五年级 · 组合数学
(5 分) 有 12 颗螺丝帽, 其中有一个是次品（略轻）。至少需要称几次才能保证找出这颗次品螺丝帽?怎么称?

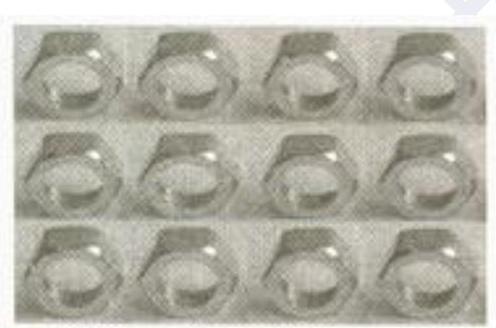
答案: 解：第一次称：分成 3 份 $(4,4,4)$, 将其中的两组分别放在天平的两端, 若天平平衡则质量不足的在没选取的一组中; 若天平不平衡则天平高的一端是质量不足的一盒;

第二次称：在 4 颗里面，将其分成 2、2 两份, 将它们分别放在天平的两端, 次品在天平高的一端;

第三次称：将 2 颗螺丝帽, 分别放在天平的两端, 天平高的一端是次品。所以至少称 3 次才能保证找出 这颗次品螺丝帽 。
解析: 答案: 解：第一次称：分成 3 份 $(4,4,4)$, 将其中的两组分别放在天平的两端, 若天平平衡则质量不足的在没选取的一组中; 若天平不平衡则天平高的一端是质量不足的一盒;

第二次称：在 4 颗里面，将其分成 2、2 两份, 将它们分别放在天平的两端, 次品在天平高的一端;

第三次称：将 2 颗螺丝帽, 分别放在天平的两端, 天平高的一端是次品。所以至少称 3 次才能保证找出 这颗次品螺丝帽 。